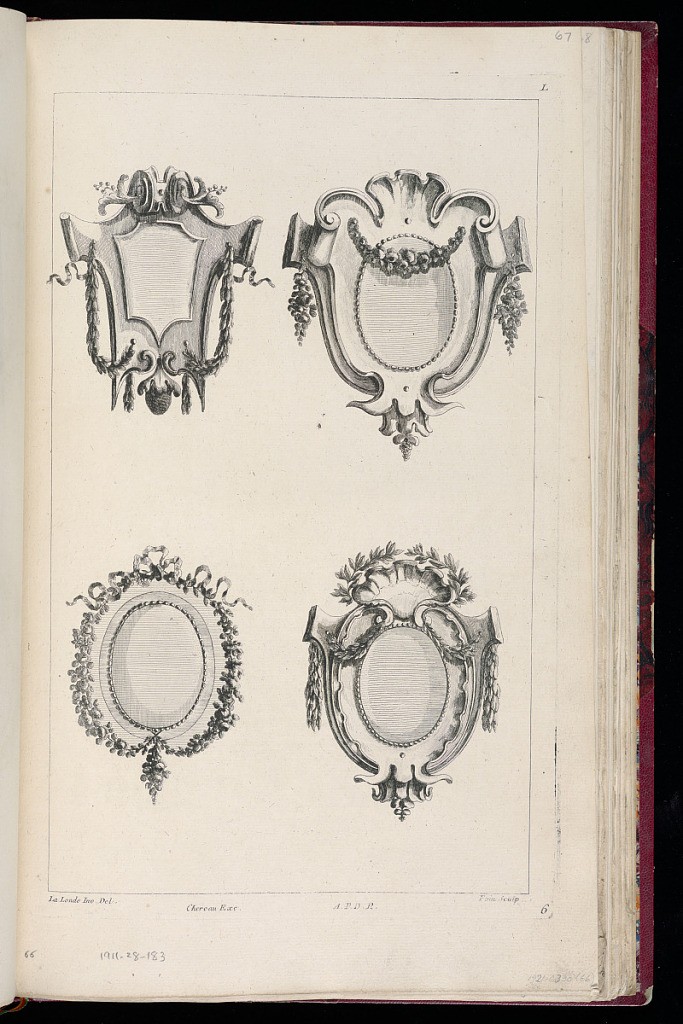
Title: Frame Designs
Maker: Richard de Lalonde, French, active 1780–96
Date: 1775-1788
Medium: Etching on off-white laid paper
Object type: Print
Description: Four frame designs. The frame at upper left is ornamented with scrolls, garlands, and a pinecone finial. The frame at upper right is shell-shaped at top with scrolls, and is ornamented with a garland of flowers and a bead course in the form of an oval. The frame at lower left is in the form of an oval, and framed by garlands of flowers and ribbons. The frame at lower right, with an oval medallion made of bead course in the center, has a cartouche at top and draped garlands. The plate is signed and numbered.